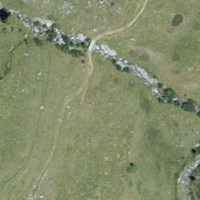
EUNIS habitat code: 26
Species observed at this site:
Phyteuma betonicifolium
Campanula barbata